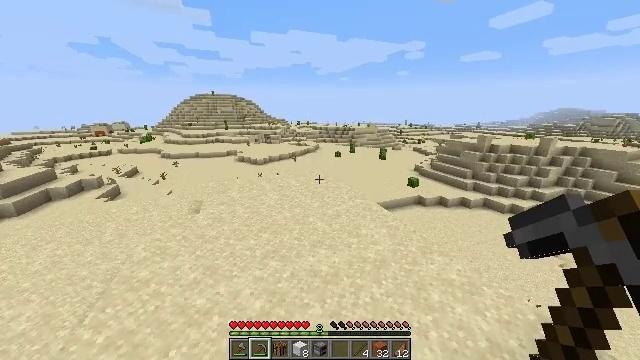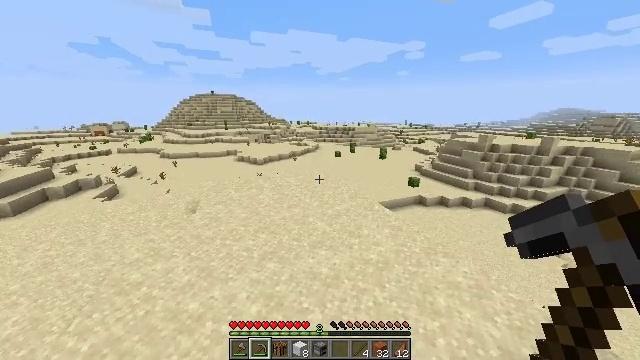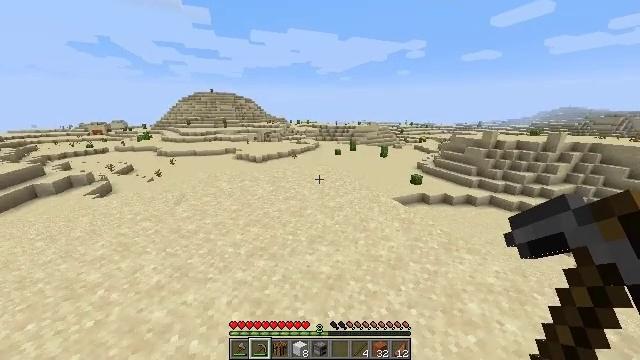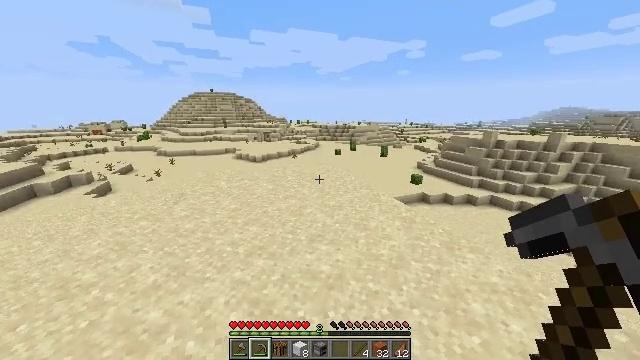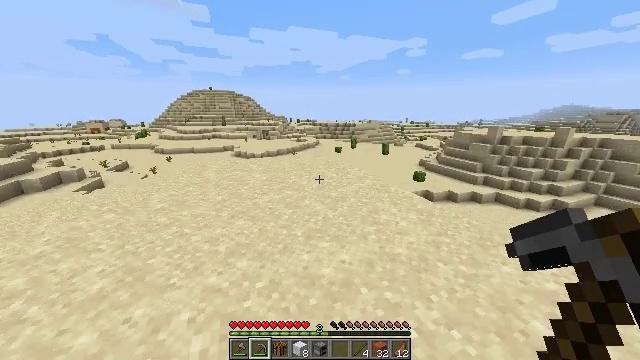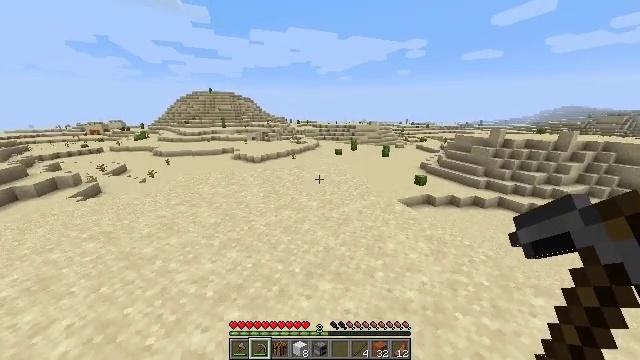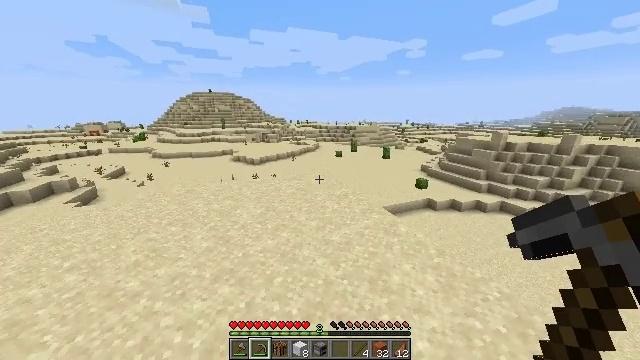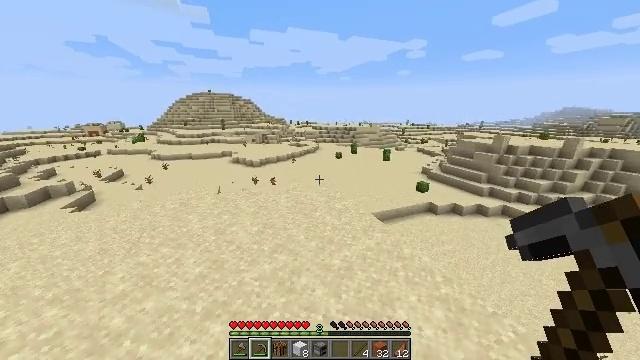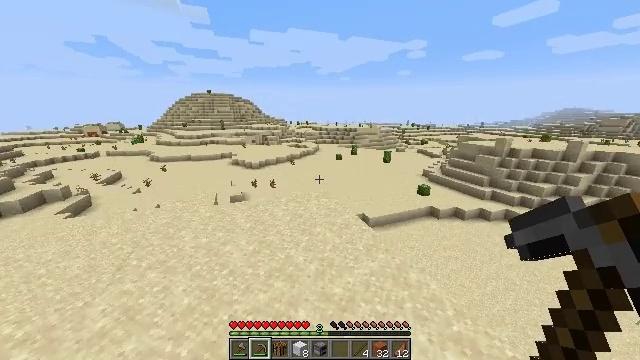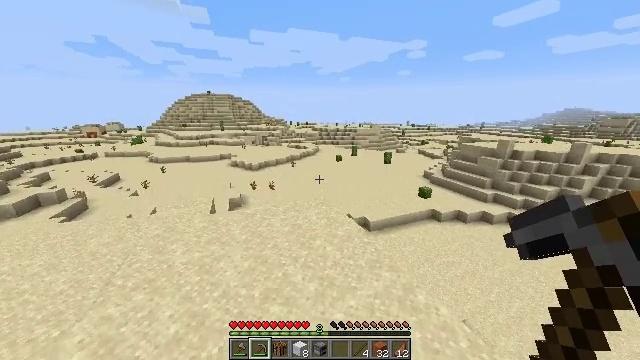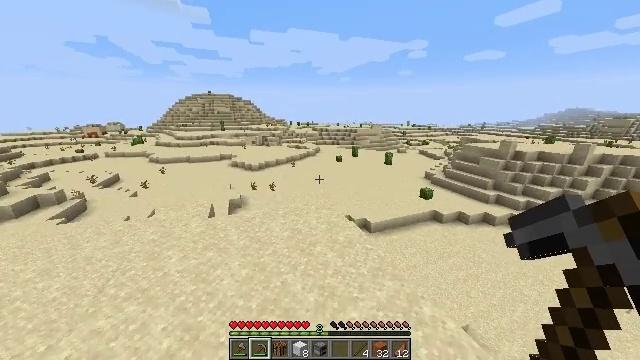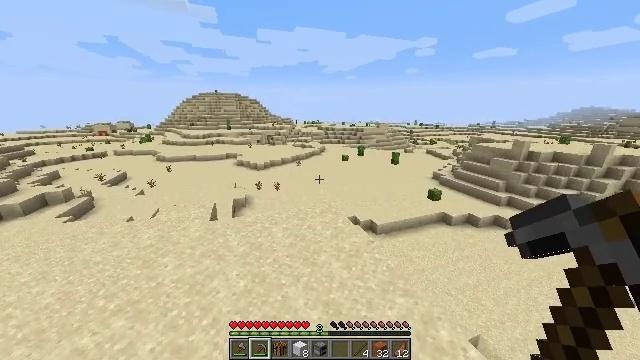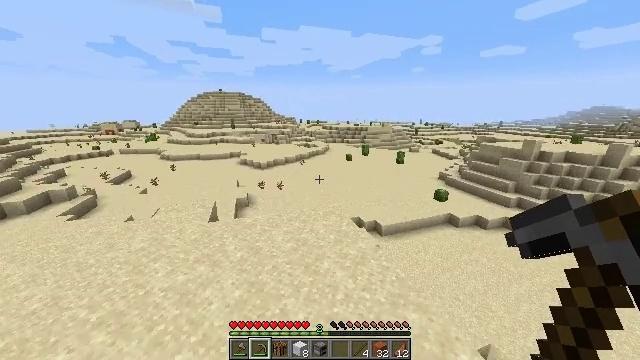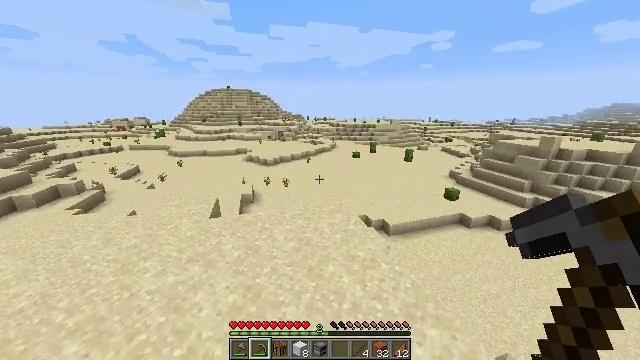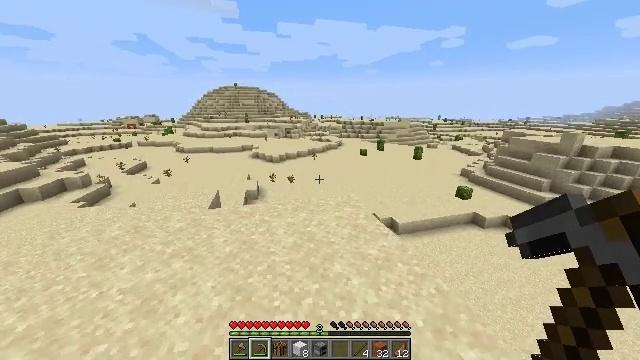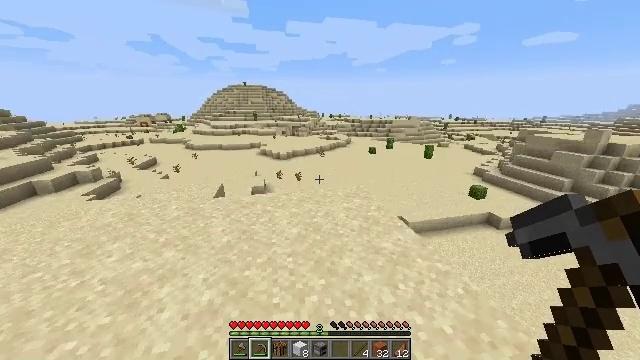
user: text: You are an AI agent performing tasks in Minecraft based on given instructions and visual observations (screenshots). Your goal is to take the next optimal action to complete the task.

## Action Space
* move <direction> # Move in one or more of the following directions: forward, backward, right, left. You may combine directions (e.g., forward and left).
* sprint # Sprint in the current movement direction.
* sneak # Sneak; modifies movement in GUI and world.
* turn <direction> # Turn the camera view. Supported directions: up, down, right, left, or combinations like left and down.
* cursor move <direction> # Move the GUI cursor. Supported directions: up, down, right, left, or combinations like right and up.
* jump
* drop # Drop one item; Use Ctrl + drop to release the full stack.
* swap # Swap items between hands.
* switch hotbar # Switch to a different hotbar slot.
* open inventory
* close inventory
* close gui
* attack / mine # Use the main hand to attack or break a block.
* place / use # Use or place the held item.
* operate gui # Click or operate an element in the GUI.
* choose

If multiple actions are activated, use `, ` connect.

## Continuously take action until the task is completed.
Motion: motion action
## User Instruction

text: Gather a dead bush.
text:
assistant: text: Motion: move forward, sprint, jump
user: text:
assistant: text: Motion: move forward, sprint, jump
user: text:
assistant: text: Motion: move forward, sprint, jump
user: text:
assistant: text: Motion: move forward, sprint, jump
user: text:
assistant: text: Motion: move forward, sprint, jump
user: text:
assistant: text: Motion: move forward, sprint, jump
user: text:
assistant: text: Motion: move forward, sprint, jump
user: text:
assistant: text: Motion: move forward, sprint, jump
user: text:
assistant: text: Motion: move forward, sprint, jump
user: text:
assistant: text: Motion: move forward, sprint, jump
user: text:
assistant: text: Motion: move forward, sprint, turn left, jump
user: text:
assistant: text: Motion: move forward, sprint, turn left
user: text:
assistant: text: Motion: move forward, sprint, turn left
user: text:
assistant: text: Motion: move forward and move left, sprint, turn left
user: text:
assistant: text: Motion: move forward and move left, sprint, turn left
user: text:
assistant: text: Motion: move forward and move left, sprint, turn left
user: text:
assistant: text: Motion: move forward and move left, sprint, turn left
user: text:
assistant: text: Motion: move forward and move left, sprint, turn left
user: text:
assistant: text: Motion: move forward and move left, sprint, turn left
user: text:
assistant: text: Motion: move forward and move left, sprint, turn left
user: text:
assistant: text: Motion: move forward and move left, sprint, turn left
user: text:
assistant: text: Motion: move forward, sprint, turn left
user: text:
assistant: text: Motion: move forward, sprint
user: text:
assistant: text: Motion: move forward, sprint
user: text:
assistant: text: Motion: move forward, sprint, turn left
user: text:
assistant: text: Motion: move forward, sprint, turn left
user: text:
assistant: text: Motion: move forward, sprint, turn left
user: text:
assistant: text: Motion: move forward, sprint
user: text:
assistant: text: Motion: move forward, sprint
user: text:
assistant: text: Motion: move forward, sprint